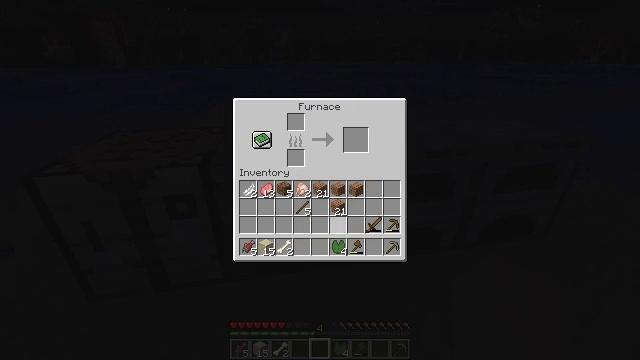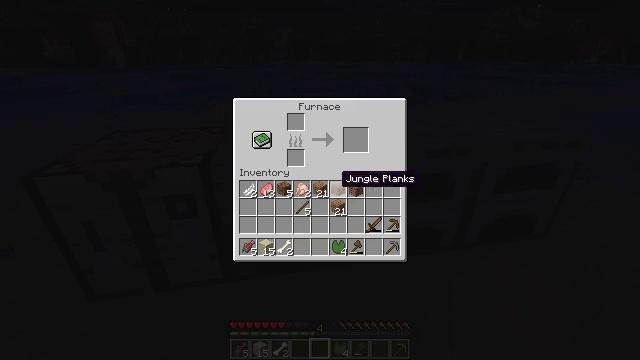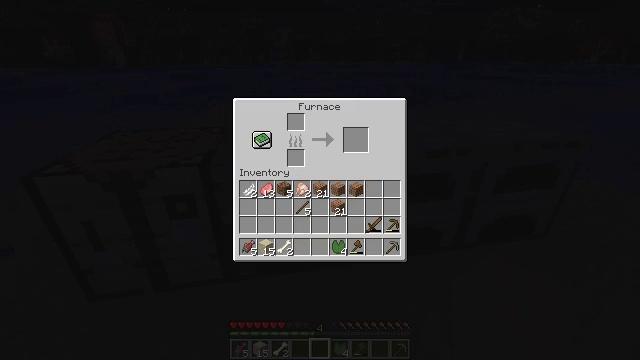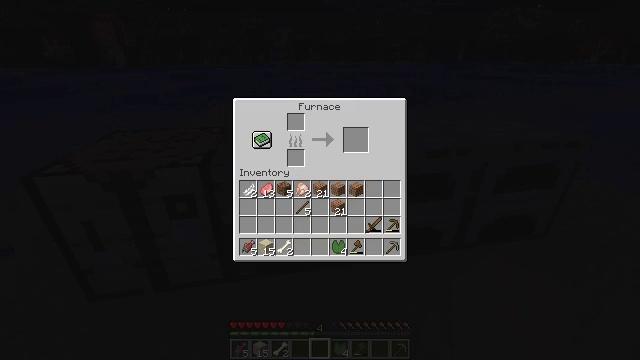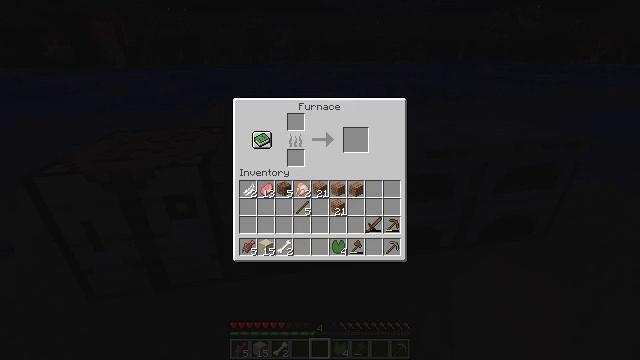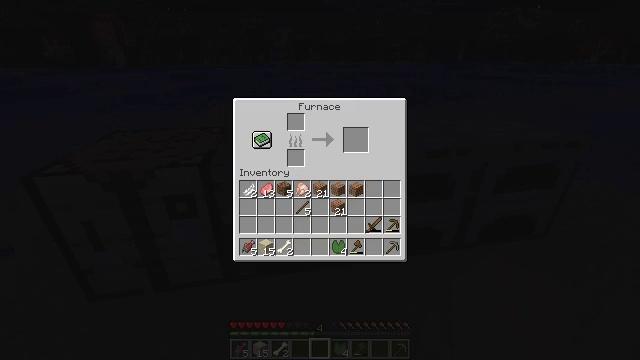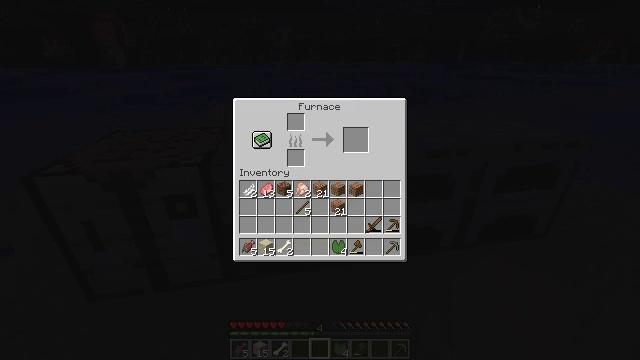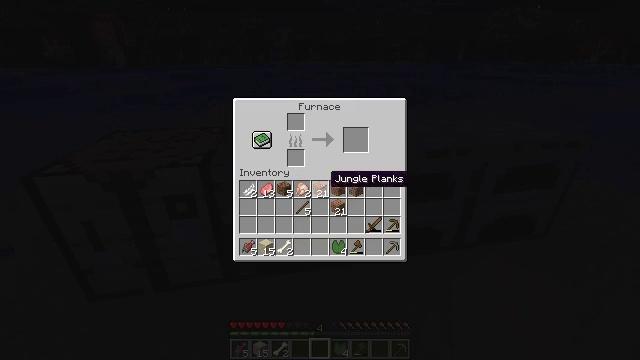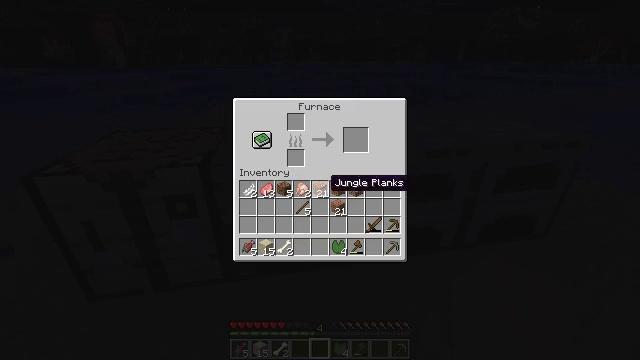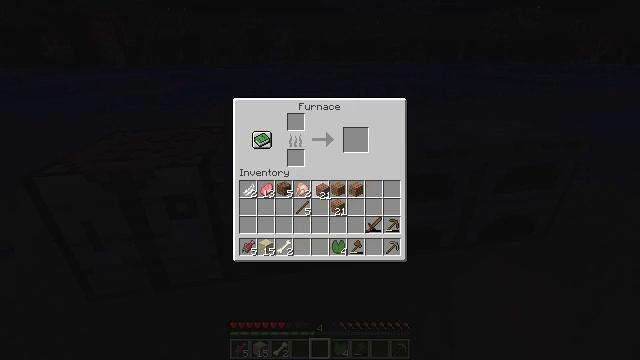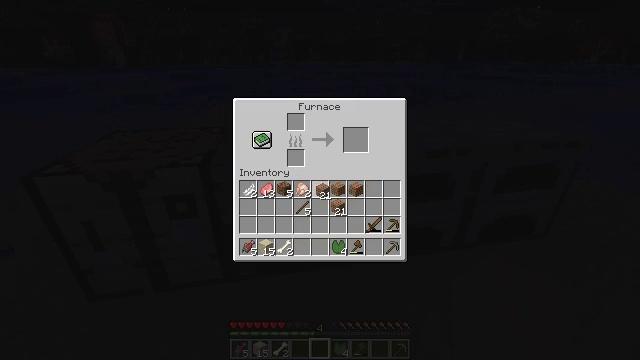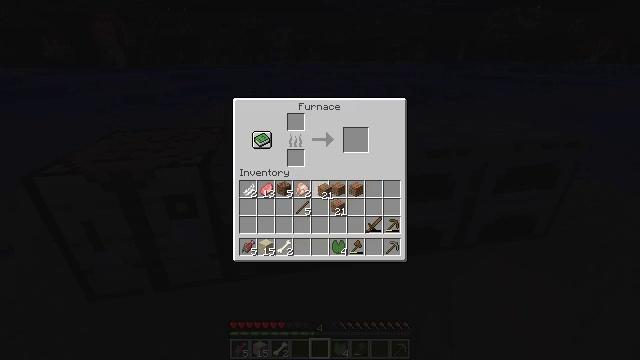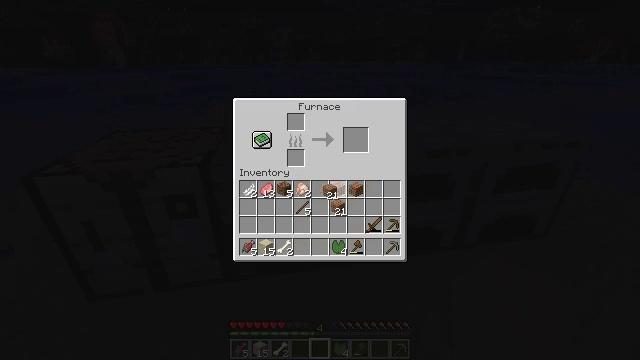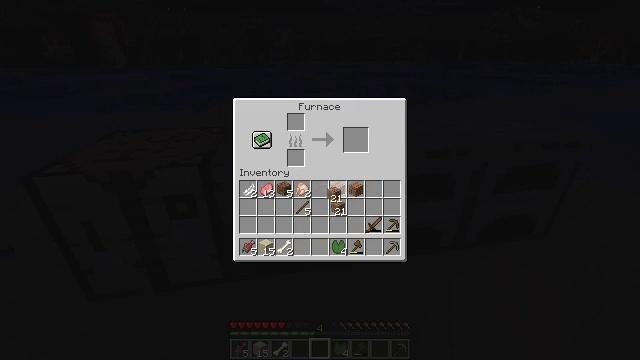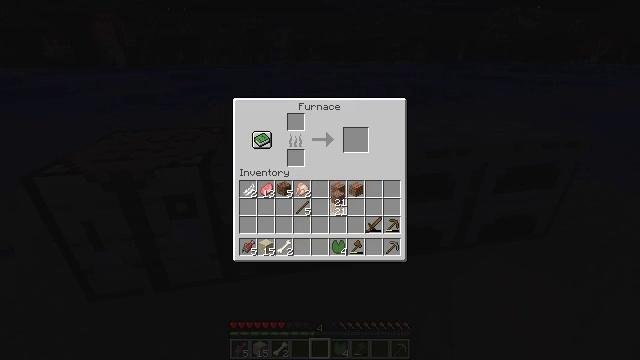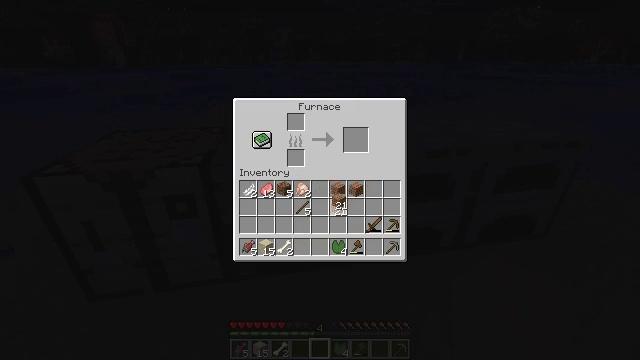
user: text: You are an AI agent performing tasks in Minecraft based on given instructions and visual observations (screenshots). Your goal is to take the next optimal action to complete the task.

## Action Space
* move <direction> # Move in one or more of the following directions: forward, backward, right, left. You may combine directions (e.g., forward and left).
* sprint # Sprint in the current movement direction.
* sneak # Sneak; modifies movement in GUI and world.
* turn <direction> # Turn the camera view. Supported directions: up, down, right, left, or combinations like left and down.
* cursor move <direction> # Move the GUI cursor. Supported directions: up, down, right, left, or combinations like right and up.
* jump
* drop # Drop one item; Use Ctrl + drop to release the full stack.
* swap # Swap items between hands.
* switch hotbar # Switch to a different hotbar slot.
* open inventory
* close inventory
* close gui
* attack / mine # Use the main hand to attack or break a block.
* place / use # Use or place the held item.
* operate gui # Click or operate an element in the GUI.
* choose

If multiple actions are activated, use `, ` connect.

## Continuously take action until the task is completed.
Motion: motion action
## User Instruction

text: Mine the dark oak log from a tree.
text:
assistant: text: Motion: cursor move up
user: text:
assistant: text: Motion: cursor move left and up
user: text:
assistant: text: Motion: cursor move left
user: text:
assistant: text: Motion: no_op
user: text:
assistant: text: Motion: no_op
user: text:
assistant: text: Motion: cursor move down
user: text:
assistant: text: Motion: cursor move down
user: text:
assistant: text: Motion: no_op
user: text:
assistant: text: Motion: operate gui
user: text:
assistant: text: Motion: operate gui
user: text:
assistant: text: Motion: no_op
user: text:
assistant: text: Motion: no_op
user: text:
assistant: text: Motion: no_op
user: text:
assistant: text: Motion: no_op
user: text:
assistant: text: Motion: operate gui
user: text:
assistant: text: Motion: operate gui
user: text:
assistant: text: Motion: operate gui
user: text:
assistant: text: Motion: cursor move up
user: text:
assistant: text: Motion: no_op
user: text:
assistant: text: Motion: no_op
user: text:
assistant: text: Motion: operate gui
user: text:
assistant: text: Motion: operate gui
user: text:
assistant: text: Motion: no_op
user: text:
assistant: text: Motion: cursor move down
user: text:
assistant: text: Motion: no_op
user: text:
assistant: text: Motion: no_op
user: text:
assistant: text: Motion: no_op
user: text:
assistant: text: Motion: no_op
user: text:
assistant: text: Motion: cursor move up
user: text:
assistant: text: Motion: operate gui